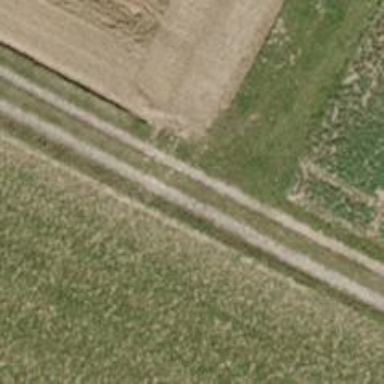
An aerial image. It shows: Track with grade 2 gravel surface.